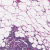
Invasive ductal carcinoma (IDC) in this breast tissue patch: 0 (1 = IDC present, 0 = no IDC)